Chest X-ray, AP view. Patient: 60 years old, sex M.
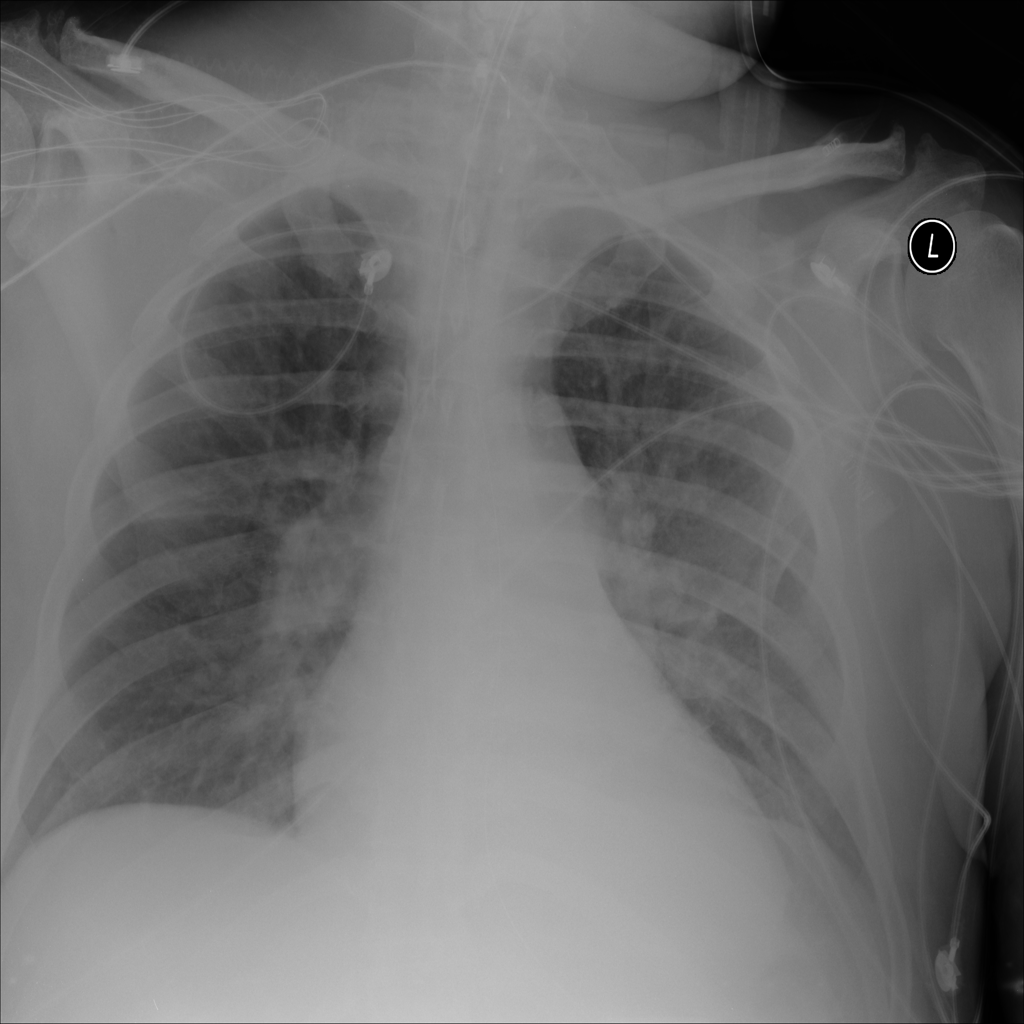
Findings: No Finding